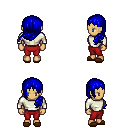
a pixel art fantasy rpg character, female body template, human, tanned skin, white long-sleeve shirt, red pants, blue left-swept hairstyle, brown slippers, four views (front, back, left, right), 2x2 character sprite sheet, small pixel art, hard edges, no anti-aliasing